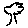
Label: tree